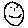
Label: smiley face